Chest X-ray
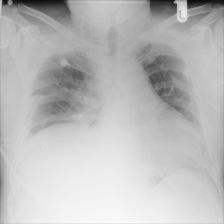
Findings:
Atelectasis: positive
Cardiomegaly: negative
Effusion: positive
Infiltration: negative
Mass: negative
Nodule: negative
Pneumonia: negative
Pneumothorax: negative
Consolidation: negative
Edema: negative
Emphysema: negative
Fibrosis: negative
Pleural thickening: negative
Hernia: negative